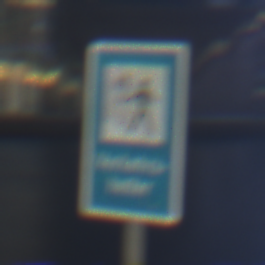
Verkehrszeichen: Verkehrshelfer
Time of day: Night
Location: Outdoor (Urban)
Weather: PartlyCloudy
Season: NotSpecified
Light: Artificial